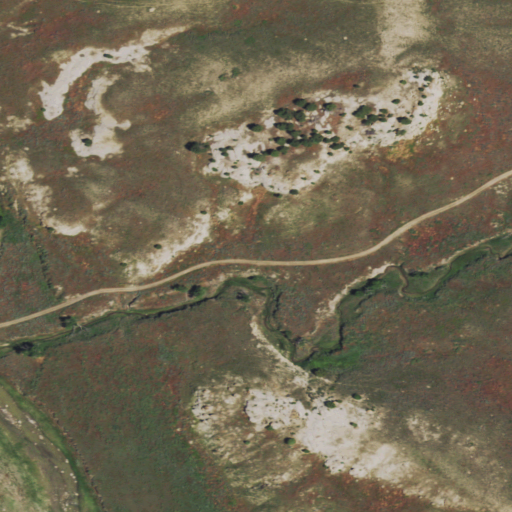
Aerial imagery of valley in Wyoming named Trail Canyon containing grassland and shrub